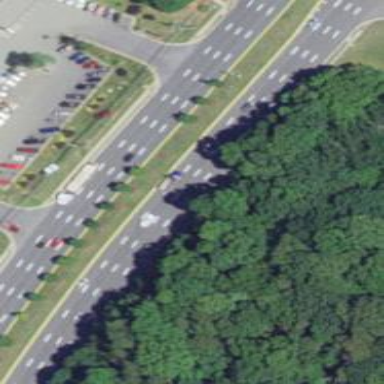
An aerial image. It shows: Trunk highway with expressway features.